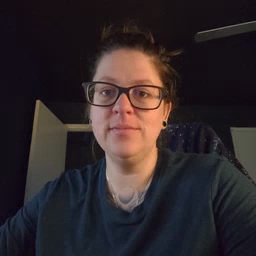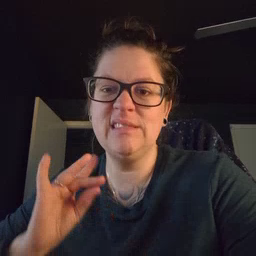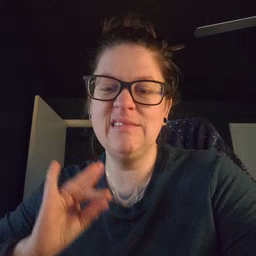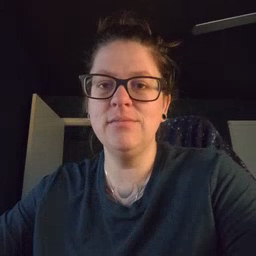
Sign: sticky